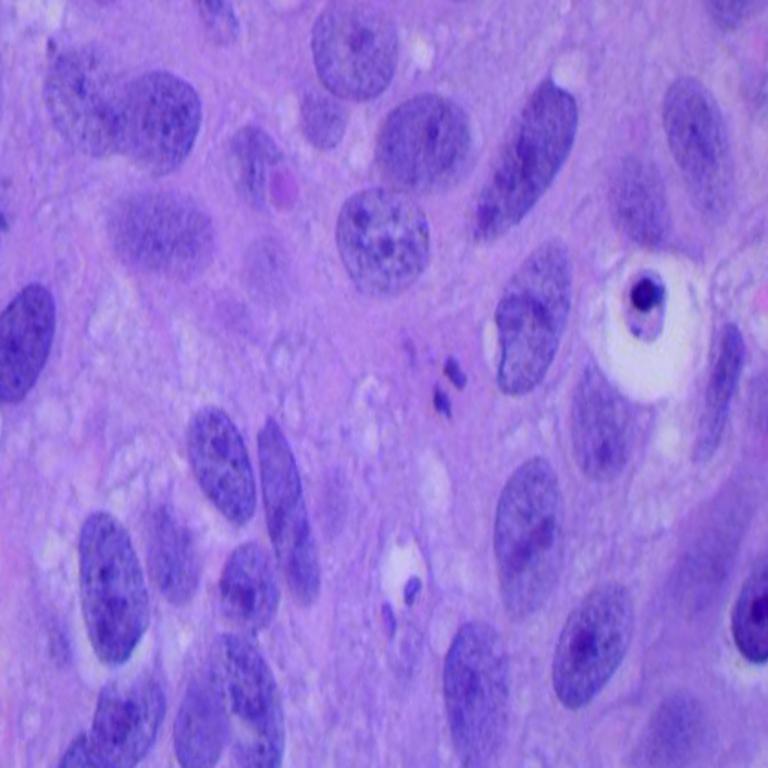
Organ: lung
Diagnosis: squamous carcinomas